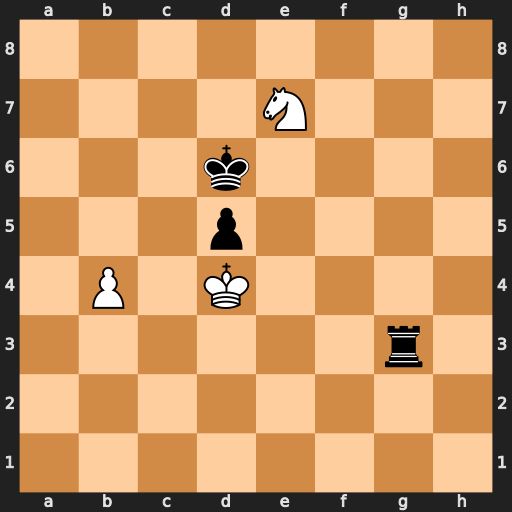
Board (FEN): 8/4N3/3k4/3p4/1P1K4/6r1/8/8
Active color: w
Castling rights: -
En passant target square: -
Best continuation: Nf5+ Kc6 Nxg3 Kb5 Kc3 d4+ Kb3